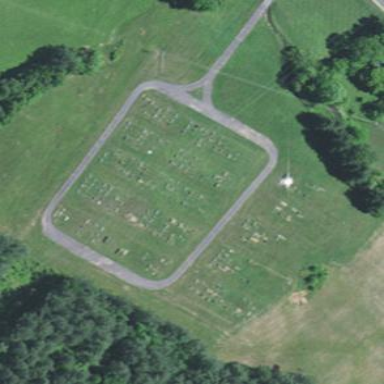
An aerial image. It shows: Cemetery.